Platform: macOS
Application: Arc Browser
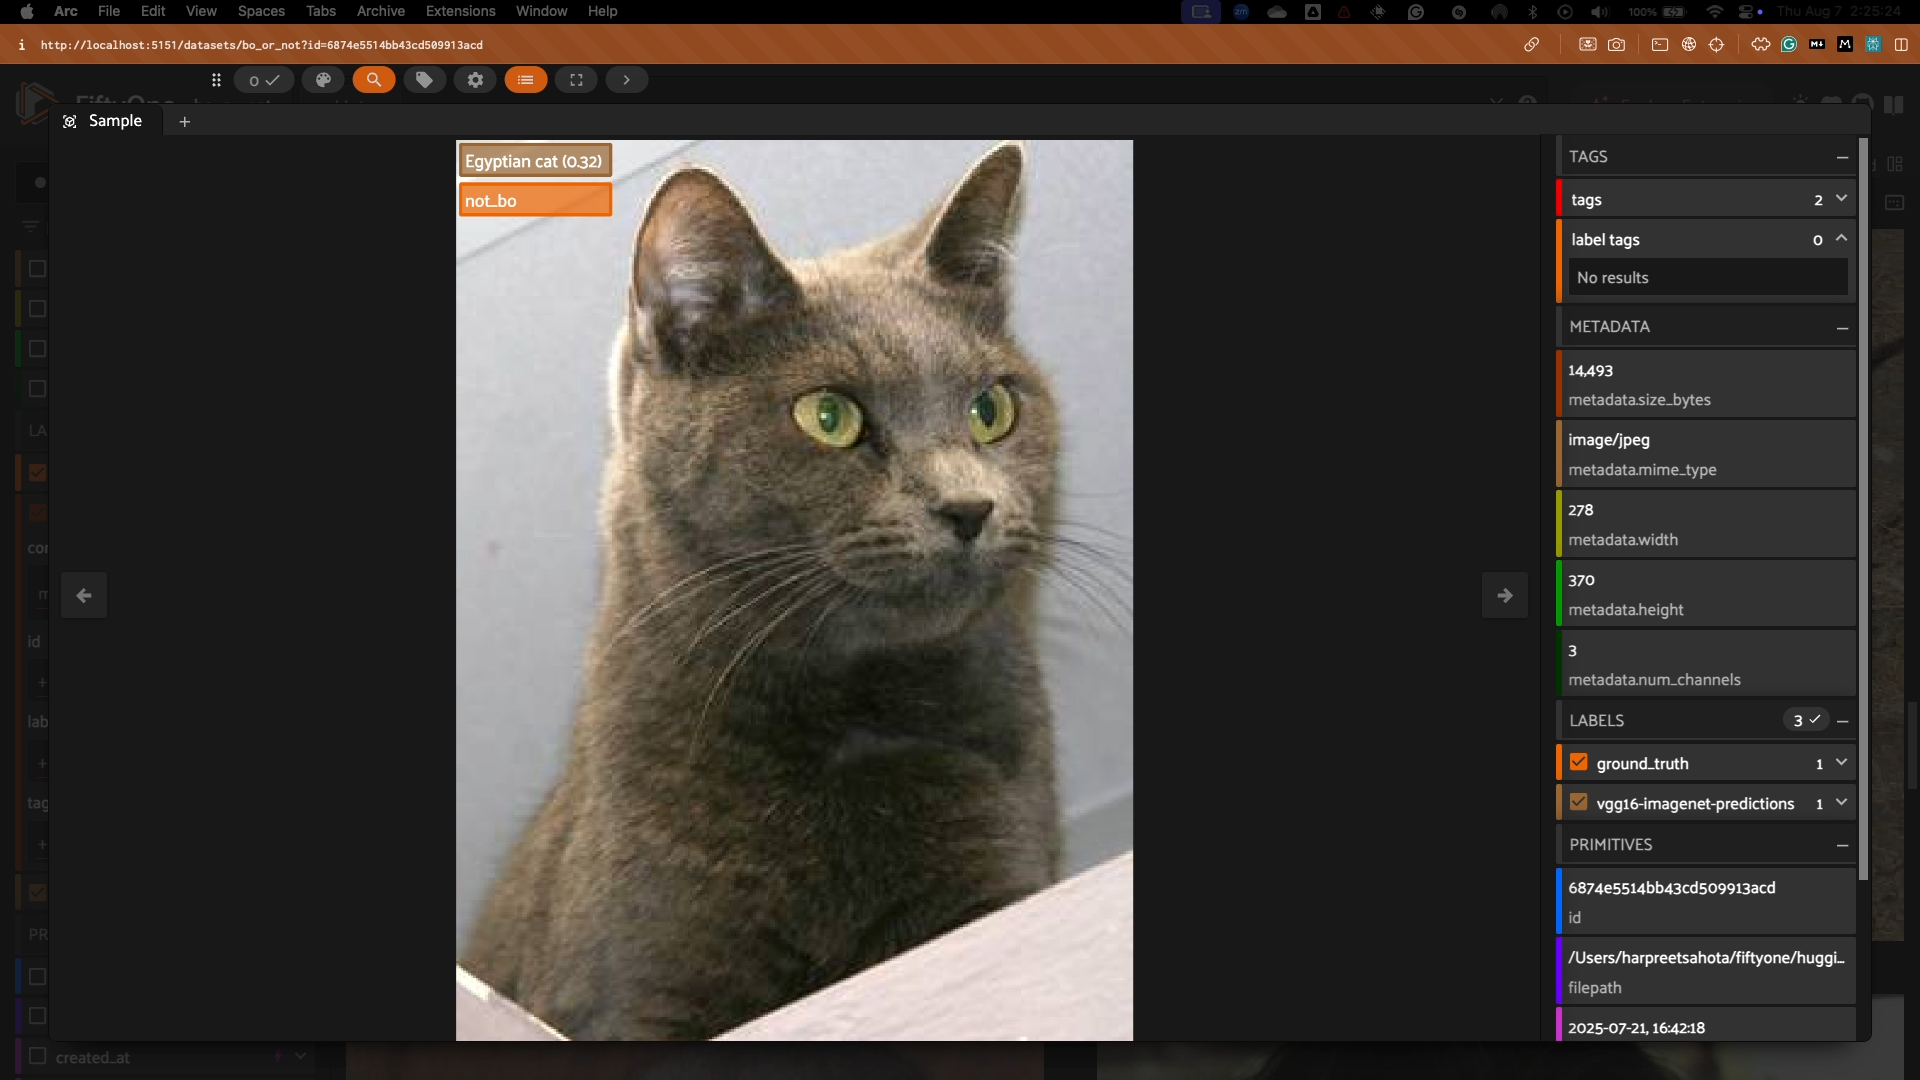
task_description: Enter full screen mode
action_type: click
element_info: Icon
steps_since_start: 1